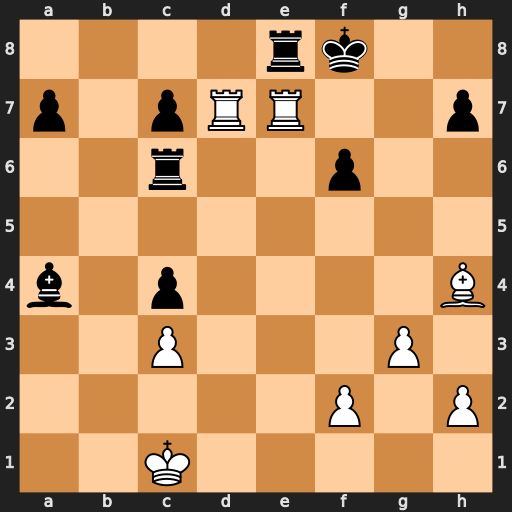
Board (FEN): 4rk2/p1pRR2p/2r2p2/8/b1p4B/2P3P1/5P1P/2K5
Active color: w
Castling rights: -
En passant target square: -
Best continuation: Rf7+ Kg8 Rg7+ Kh8 Rxh7+